Interaction volume radius: 5 \u00c5
Interaction volume height: 40 \u00c5
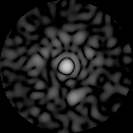
Disorder parameter: 0.8331